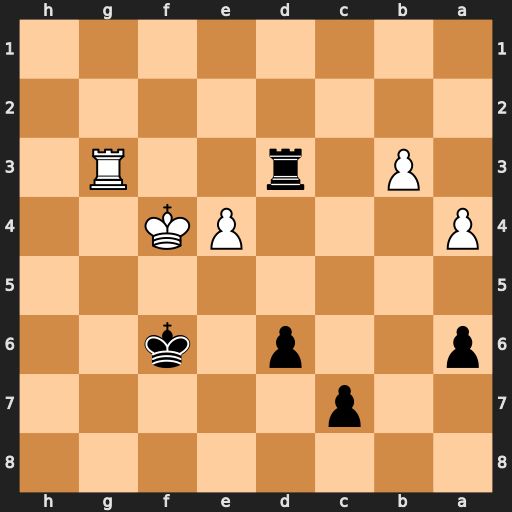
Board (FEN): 8/2p5/p2p1k2/8/P3PK2/1P1r2R1/8/8
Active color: b
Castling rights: -
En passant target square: -
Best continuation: Rxg3 Kxg3 Ke5